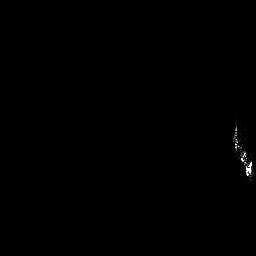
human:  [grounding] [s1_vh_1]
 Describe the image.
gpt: In the satellite image, there is  <ref>1 medium ship </ref> <box>[[90, 46, 98, 70, 0]]</box> located at right.